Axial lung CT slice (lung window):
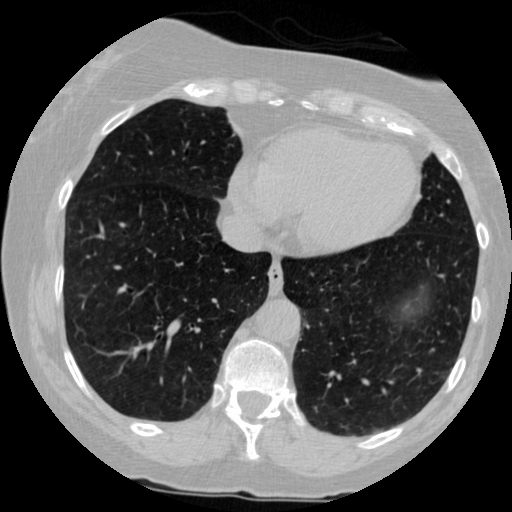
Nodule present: no